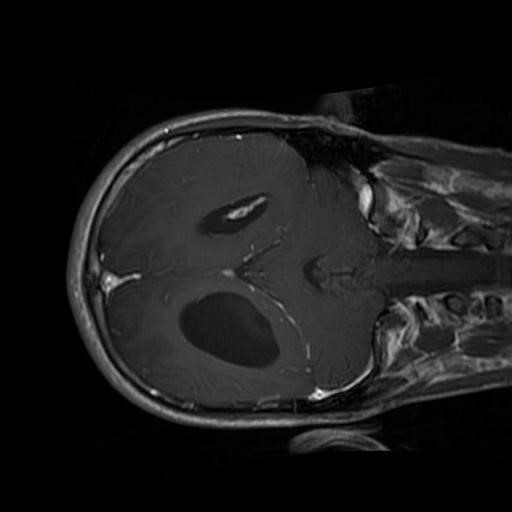
Label: brain_glioma